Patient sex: M
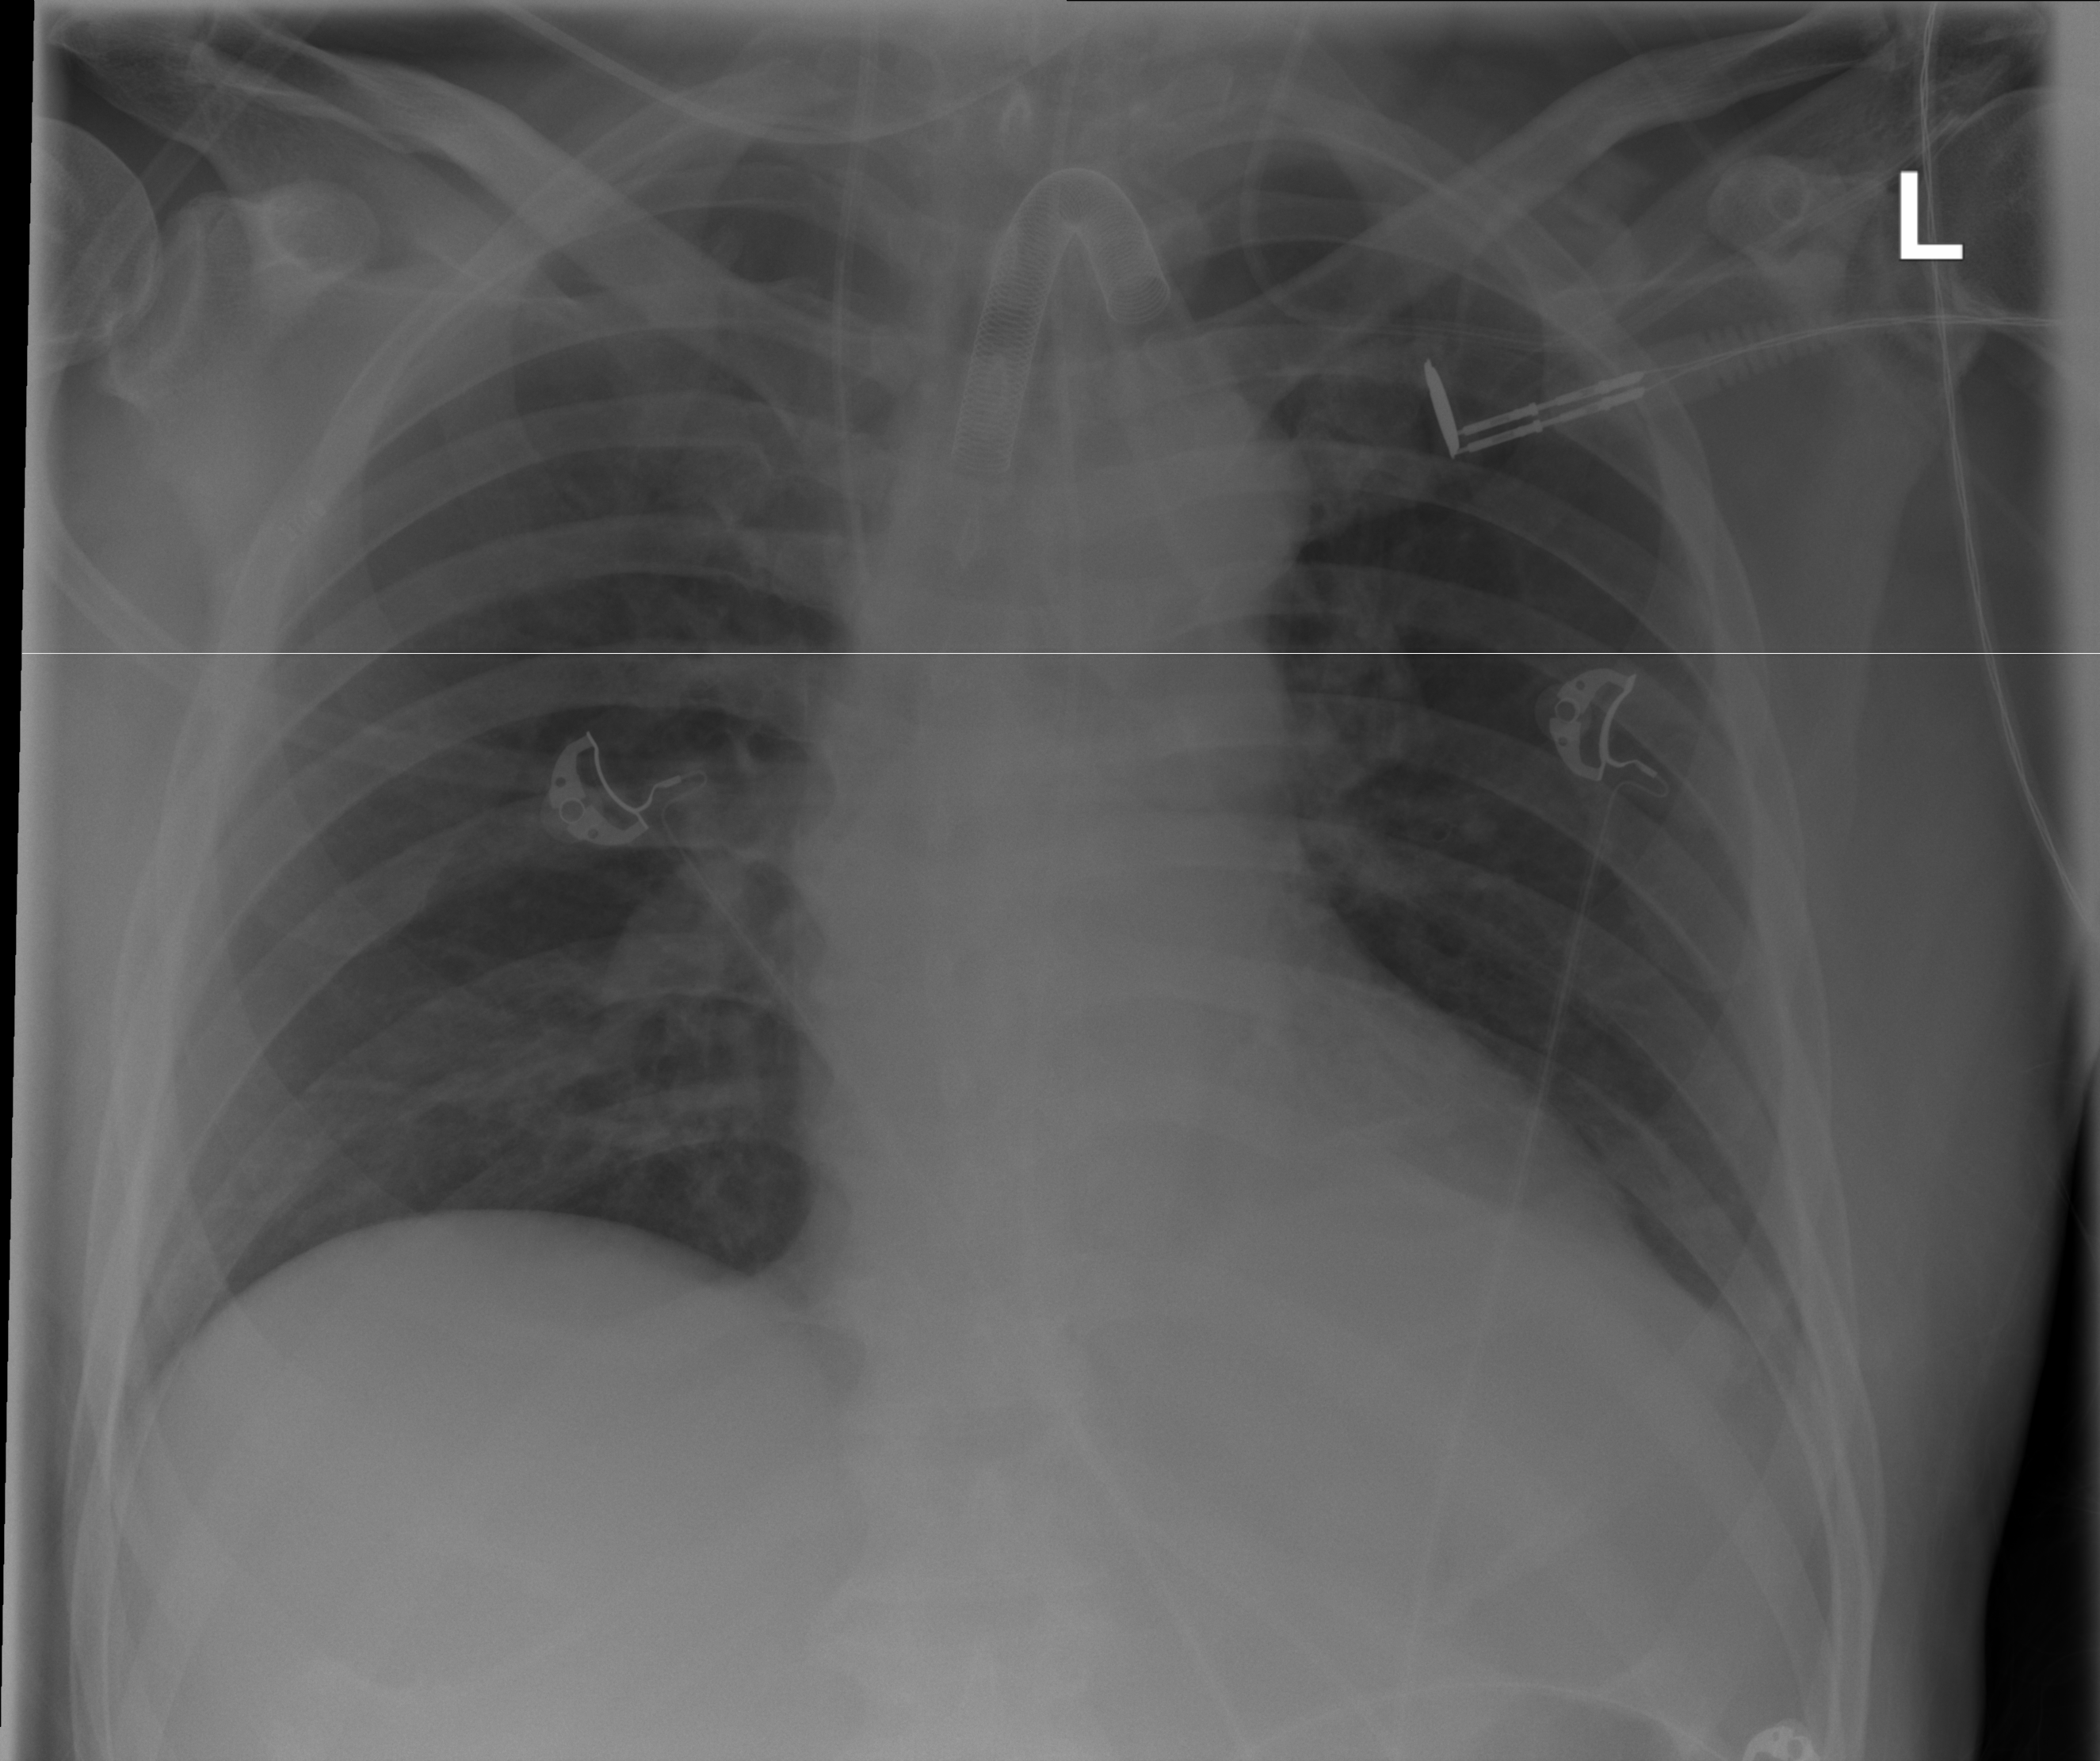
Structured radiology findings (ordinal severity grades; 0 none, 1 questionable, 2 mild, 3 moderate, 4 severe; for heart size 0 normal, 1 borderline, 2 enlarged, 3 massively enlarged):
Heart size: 1
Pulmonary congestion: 0
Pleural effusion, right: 0
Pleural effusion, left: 1
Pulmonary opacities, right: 0
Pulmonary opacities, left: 0
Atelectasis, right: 0
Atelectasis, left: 0